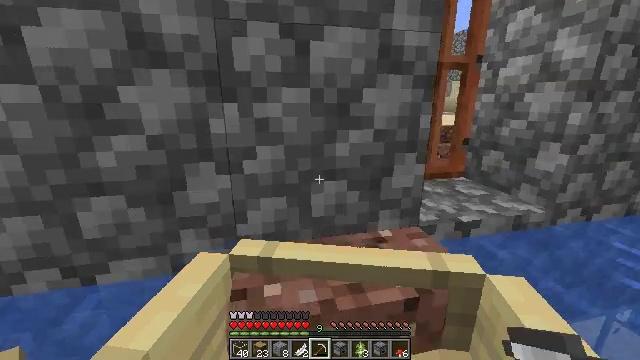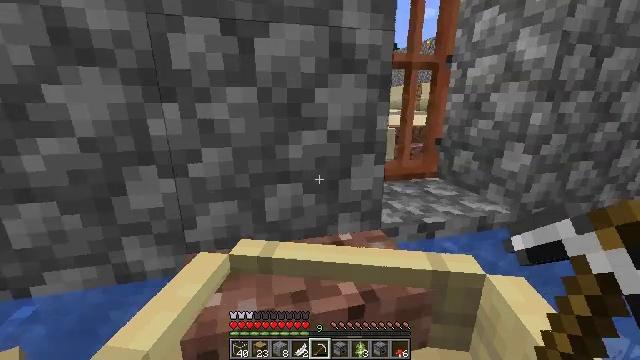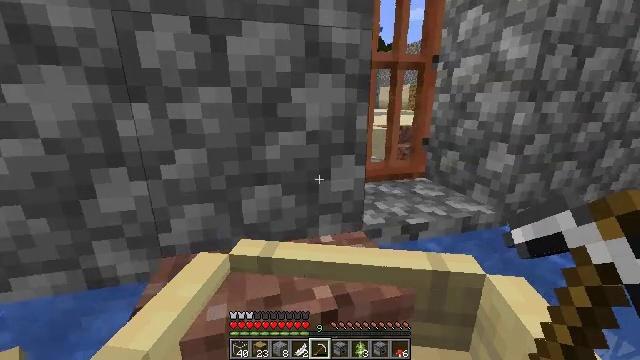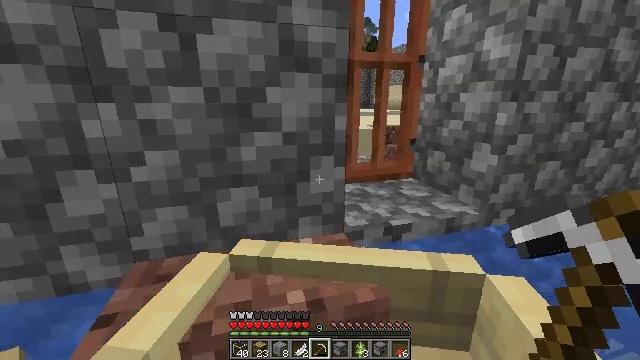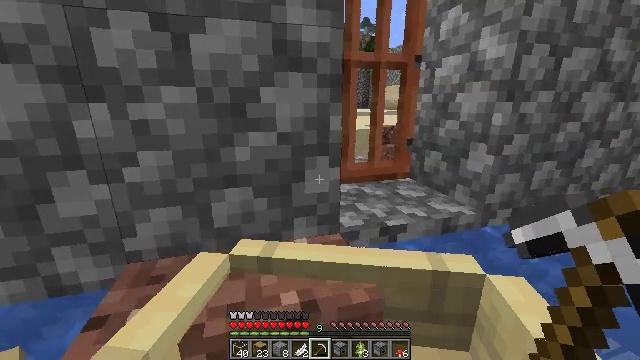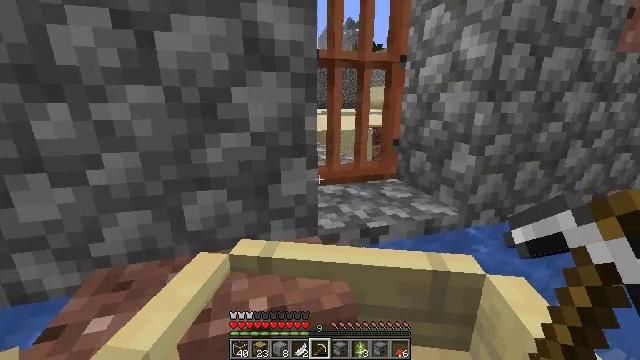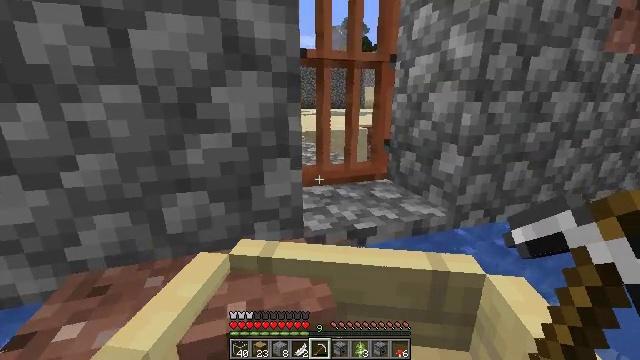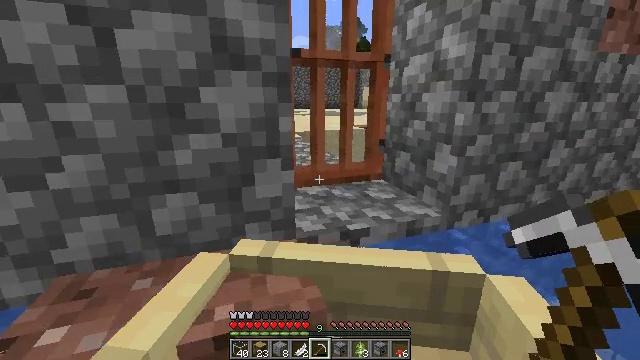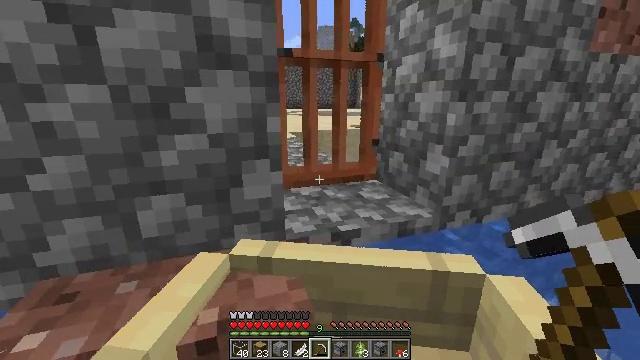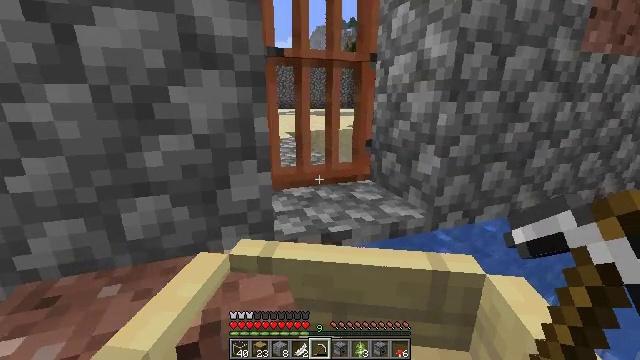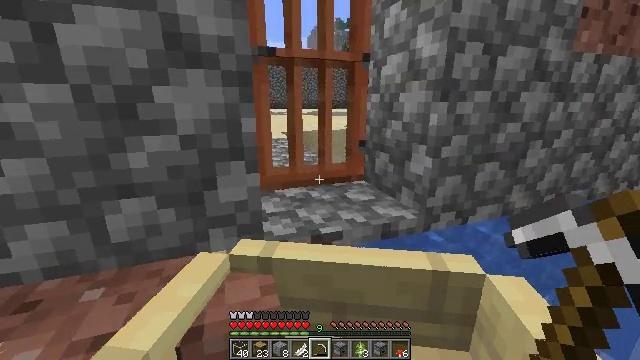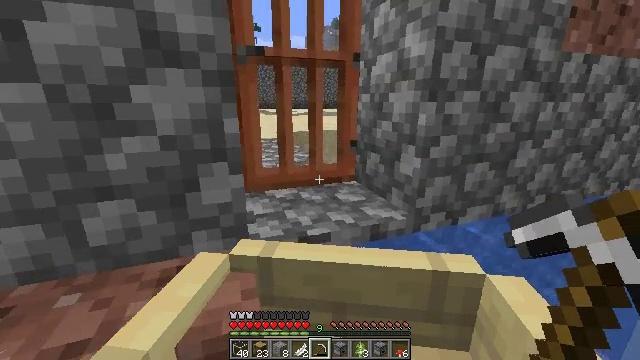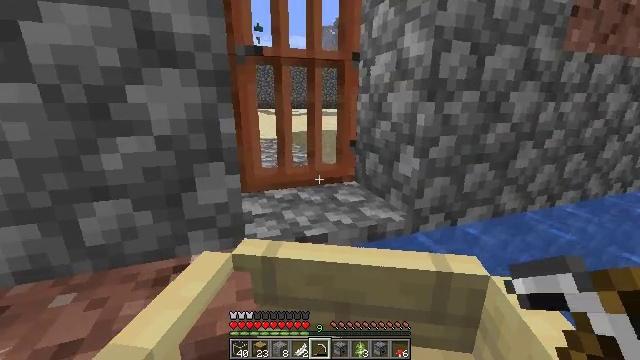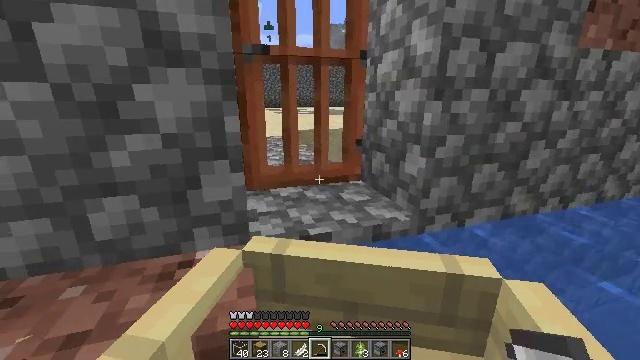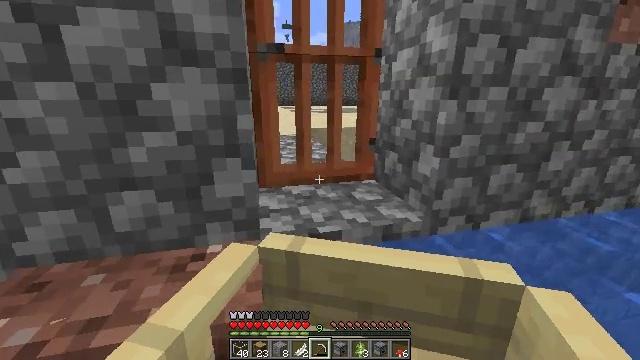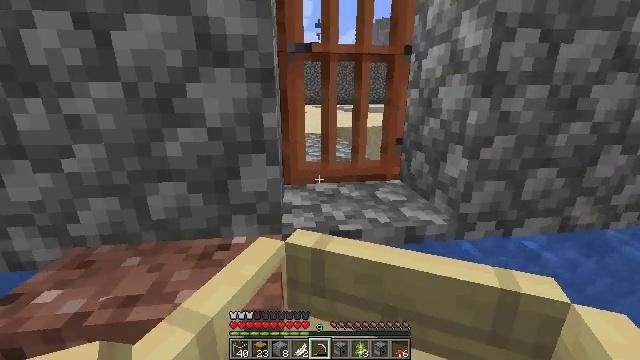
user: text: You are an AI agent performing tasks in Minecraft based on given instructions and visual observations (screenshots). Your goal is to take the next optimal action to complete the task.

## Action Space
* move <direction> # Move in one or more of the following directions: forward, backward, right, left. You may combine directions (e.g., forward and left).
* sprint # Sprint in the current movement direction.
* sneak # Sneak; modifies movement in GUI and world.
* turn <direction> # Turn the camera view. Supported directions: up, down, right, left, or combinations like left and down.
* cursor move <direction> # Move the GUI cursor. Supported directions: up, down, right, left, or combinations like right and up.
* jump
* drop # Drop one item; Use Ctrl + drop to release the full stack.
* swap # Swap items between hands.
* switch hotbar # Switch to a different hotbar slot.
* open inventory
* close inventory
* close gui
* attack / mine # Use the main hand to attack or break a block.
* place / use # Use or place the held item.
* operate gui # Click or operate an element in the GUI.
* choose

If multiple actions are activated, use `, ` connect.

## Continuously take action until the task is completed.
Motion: motion action
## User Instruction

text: Mine granite stairs.
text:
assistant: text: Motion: no_op
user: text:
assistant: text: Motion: no_op
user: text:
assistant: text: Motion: no_op
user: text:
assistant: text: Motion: no_op
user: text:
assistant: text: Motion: no_op
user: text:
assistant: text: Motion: no_op
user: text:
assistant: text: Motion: no_op
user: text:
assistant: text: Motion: no_op
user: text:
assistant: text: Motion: no_op
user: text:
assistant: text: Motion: no_op
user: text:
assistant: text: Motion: move back
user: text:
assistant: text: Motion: move back
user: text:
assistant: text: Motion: move back, turn left
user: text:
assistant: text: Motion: move back, turn left
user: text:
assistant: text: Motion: move back, turn left
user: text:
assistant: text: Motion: move back, turn left and down
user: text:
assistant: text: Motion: move back, turn left and down
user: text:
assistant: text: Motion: move back, turn left and down
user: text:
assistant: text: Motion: move back, turn left
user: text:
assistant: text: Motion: move back and move left, turn left
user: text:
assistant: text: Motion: move back and move left
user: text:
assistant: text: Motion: move back and move left, turn right
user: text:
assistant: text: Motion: move back and move left
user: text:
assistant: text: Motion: no_op
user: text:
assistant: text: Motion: no_op
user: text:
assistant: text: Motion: no_op
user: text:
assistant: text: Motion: no_op
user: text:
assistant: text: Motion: no_op
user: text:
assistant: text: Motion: no_op
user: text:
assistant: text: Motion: turn right